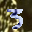
Label: 3